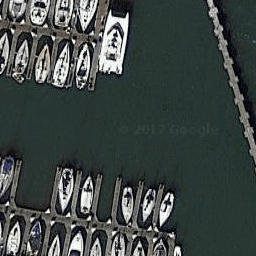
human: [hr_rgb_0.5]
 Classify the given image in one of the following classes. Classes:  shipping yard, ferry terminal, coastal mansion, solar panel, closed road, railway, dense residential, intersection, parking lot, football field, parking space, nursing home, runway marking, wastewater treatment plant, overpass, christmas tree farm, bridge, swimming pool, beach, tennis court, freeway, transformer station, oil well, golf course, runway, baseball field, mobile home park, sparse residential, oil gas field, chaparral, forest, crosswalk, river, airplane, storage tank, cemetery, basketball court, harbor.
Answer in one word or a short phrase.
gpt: harbor